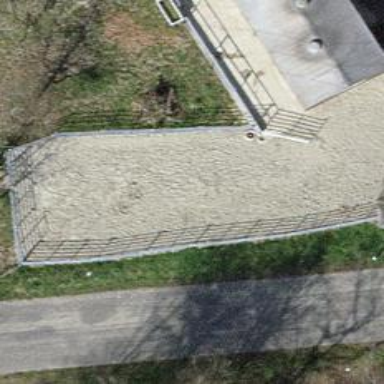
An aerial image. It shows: Picnic table on leisure land designed for equestrian activities.